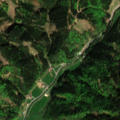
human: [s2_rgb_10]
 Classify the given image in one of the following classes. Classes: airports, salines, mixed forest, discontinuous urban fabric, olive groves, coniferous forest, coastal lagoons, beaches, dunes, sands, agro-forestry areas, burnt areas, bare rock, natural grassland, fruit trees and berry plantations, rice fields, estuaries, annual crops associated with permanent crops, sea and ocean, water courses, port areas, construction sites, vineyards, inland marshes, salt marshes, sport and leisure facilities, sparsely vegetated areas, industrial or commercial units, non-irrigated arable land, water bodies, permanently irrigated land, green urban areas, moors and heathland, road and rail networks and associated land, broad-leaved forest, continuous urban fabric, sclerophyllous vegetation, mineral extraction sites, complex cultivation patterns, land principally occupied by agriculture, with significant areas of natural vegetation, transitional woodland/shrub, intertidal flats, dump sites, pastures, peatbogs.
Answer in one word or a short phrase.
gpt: pastures, coniferous forest, mixed forest